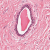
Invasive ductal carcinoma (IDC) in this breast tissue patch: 0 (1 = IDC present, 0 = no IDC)